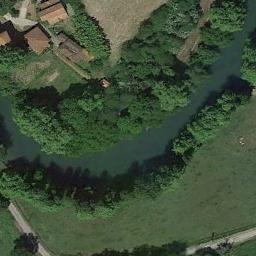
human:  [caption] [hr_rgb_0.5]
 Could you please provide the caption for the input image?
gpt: The river goes through houses and trees .

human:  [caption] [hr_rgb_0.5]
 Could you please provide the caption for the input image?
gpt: The deep blue river is between some houses and a lawn and the river is flanked by lots of trees .

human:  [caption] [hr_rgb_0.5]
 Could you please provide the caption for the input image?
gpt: There are many trees around the river .

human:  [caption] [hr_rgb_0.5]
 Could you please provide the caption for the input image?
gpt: A curvy turquoise river with green woods, Meadows and houses on either side .

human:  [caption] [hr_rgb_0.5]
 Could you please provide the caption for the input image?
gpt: There are some green trees and a meadow beside the river .